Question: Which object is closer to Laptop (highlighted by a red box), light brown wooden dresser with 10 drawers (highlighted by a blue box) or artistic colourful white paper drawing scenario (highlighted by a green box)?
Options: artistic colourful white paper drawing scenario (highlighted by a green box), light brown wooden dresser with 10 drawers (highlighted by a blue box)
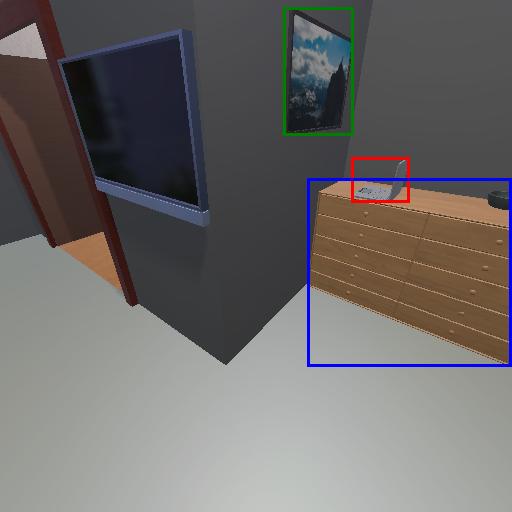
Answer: artistic colourful white paper drawing scenario (highlighted by a green box)